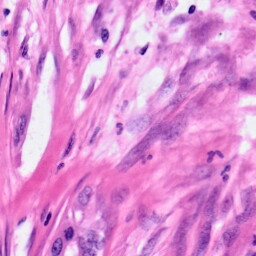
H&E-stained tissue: Pancreatic